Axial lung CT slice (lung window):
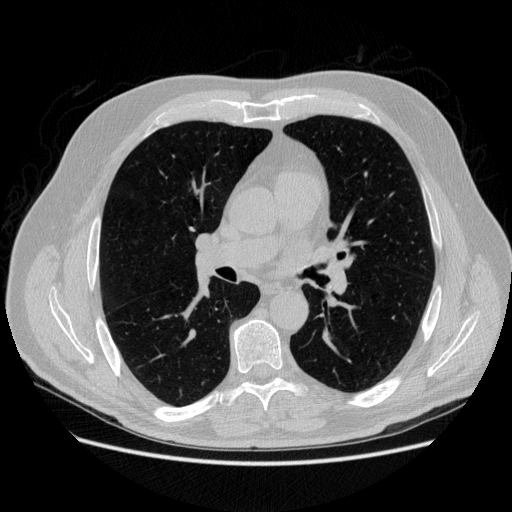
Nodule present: no